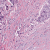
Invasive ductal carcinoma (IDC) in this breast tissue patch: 1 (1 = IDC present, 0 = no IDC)